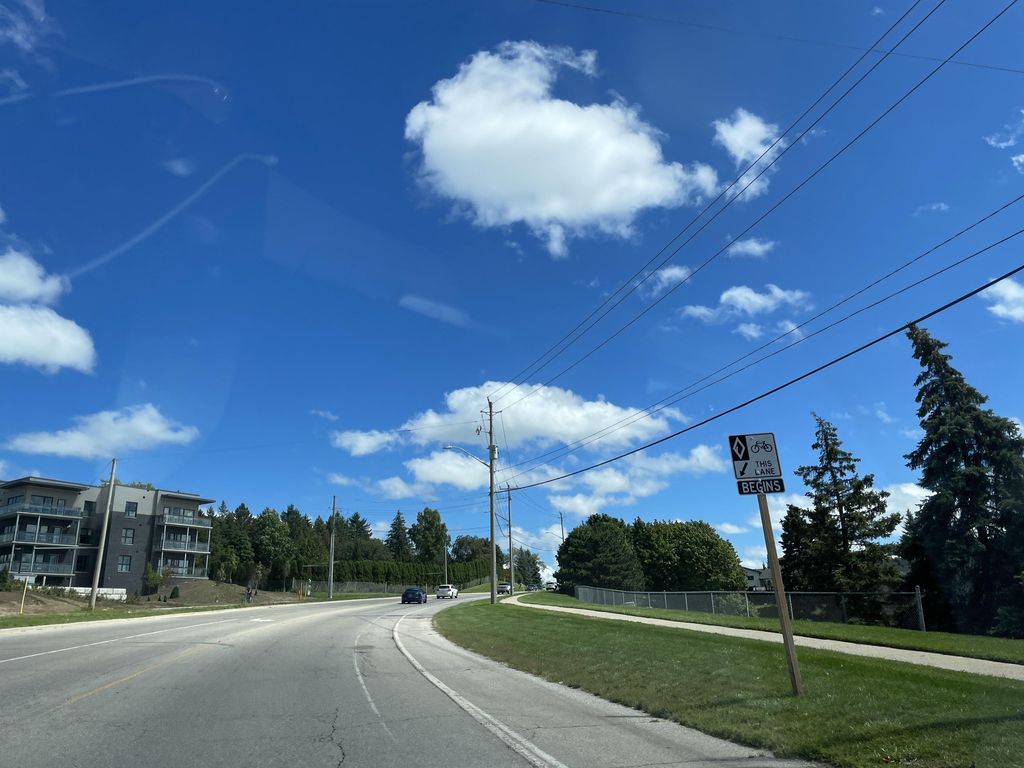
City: kitchener-waterloo